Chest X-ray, AP view. Patient: 43 years old, sex F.
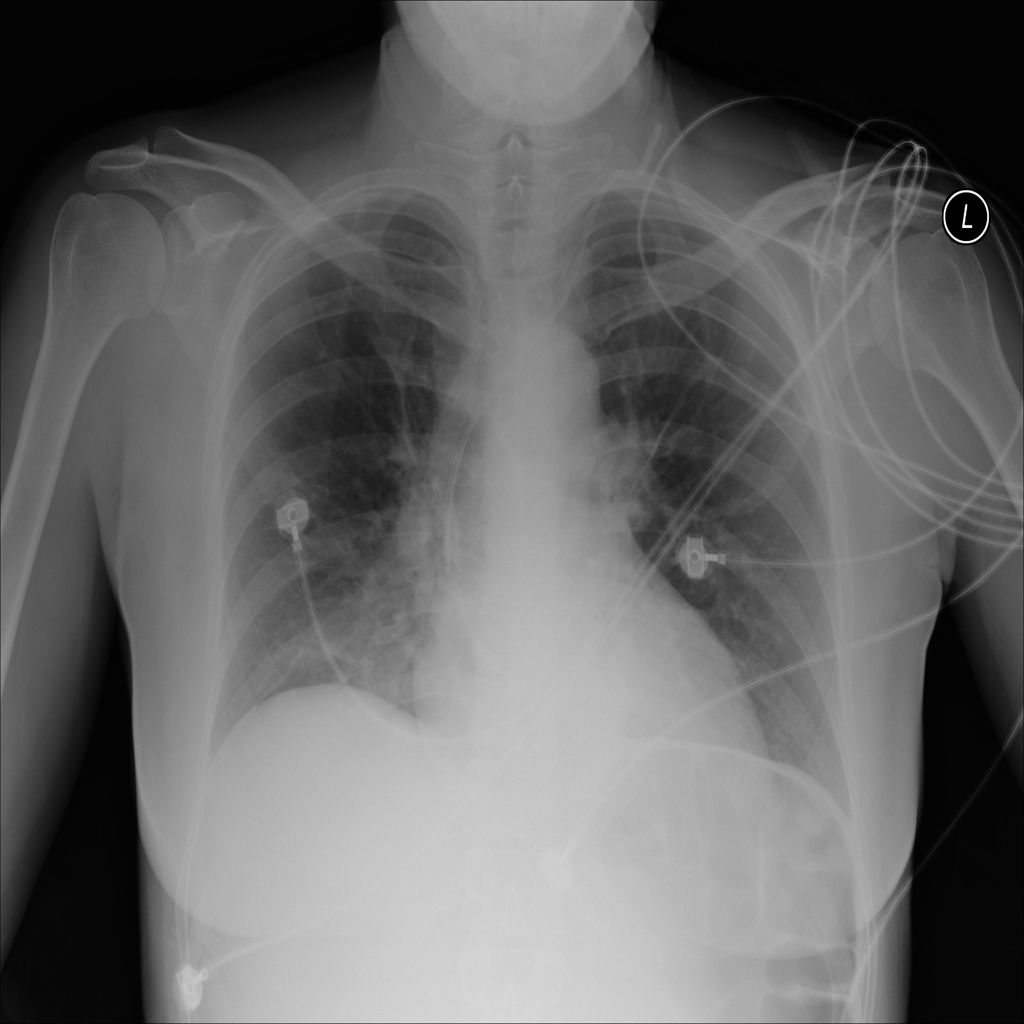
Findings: Atelectasis, Consolidation, Edema